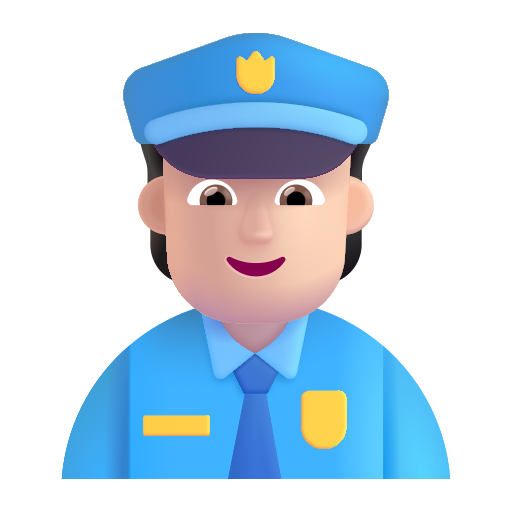
police officer color light